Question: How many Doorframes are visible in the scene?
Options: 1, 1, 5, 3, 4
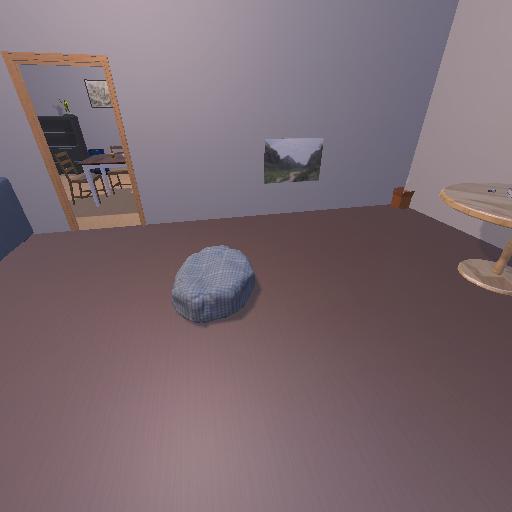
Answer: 1